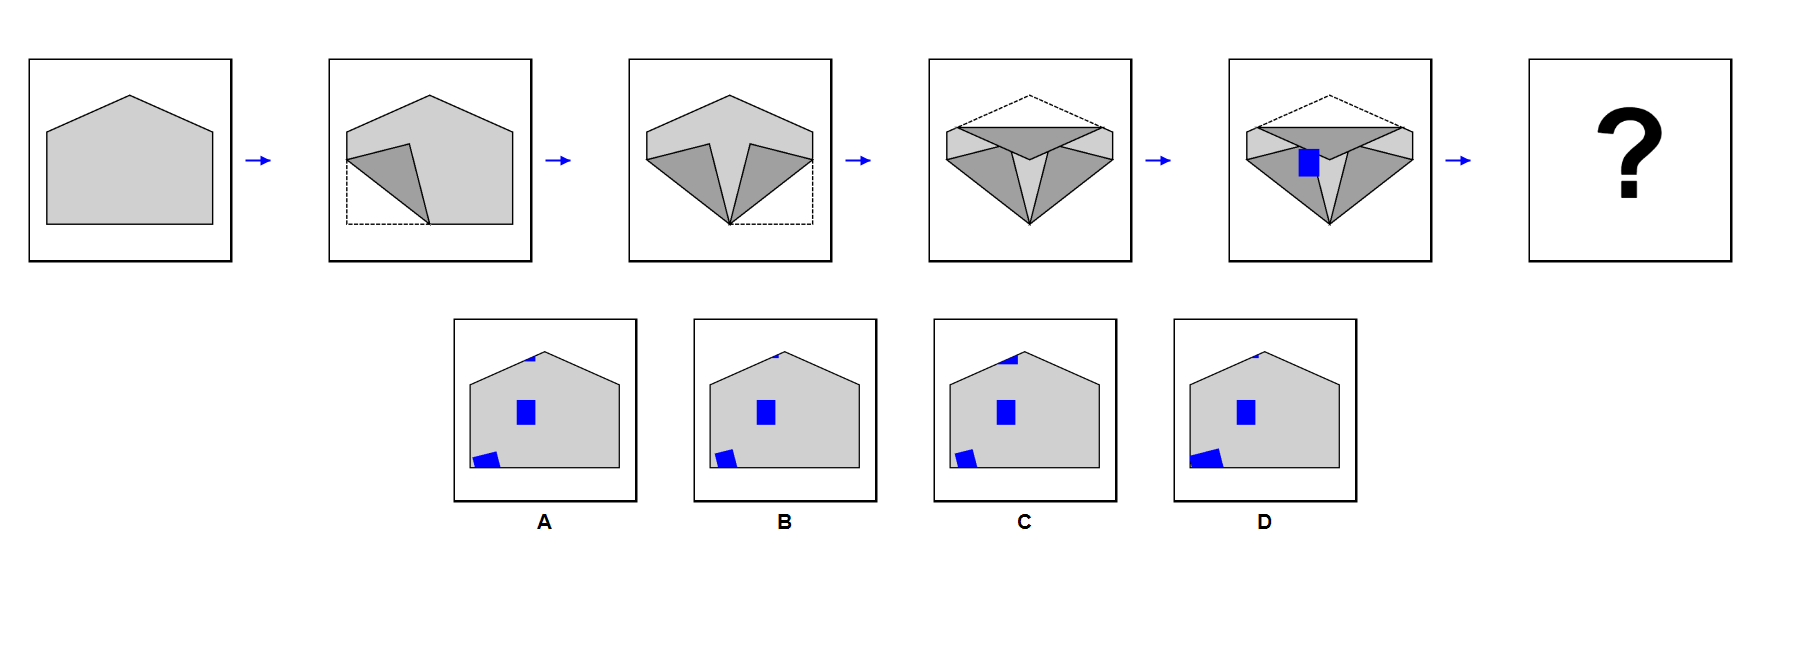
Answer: A